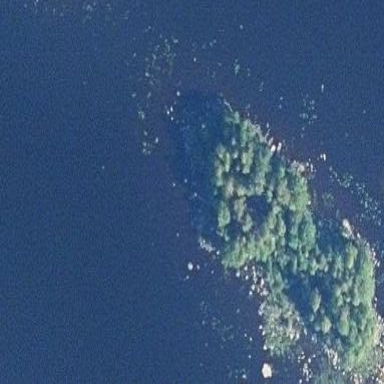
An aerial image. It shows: Island covered with woodland.